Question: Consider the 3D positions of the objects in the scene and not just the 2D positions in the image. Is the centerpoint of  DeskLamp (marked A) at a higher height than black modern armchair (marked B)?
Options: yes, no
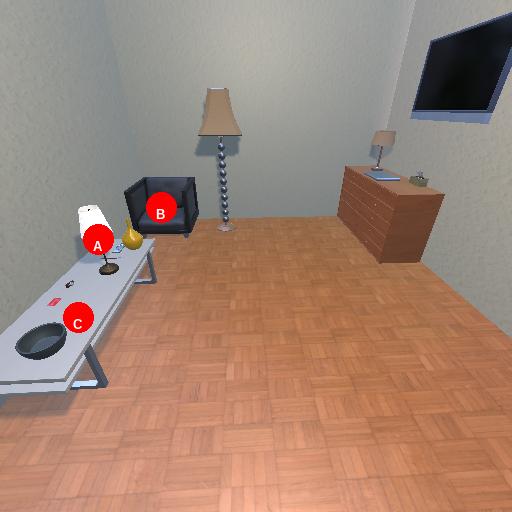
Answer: yes